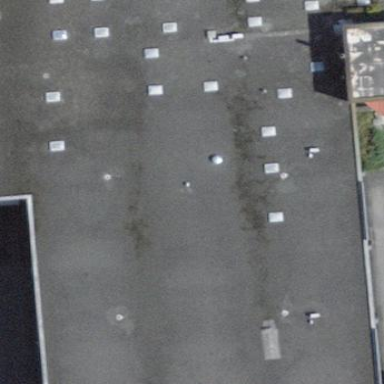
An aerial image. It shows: Commercial building.